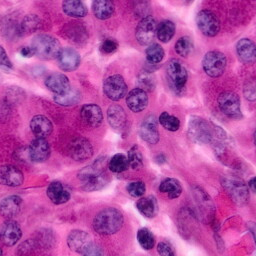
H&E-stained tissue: Pancreatic